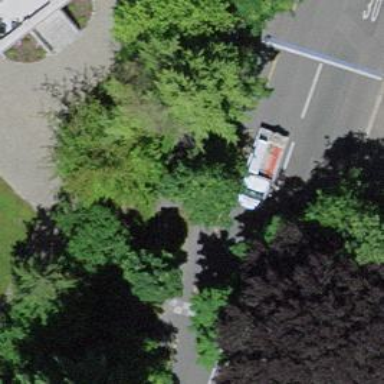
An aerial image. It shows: Avenue of trees.